Interaction volume radius: 5 \u00c5
Interaction volume height: 20 \u00c5
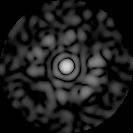
Disorder parameter: 0.8527